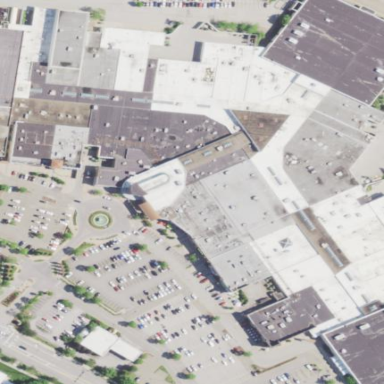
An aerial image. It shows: Mall building.